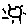
Label: sun